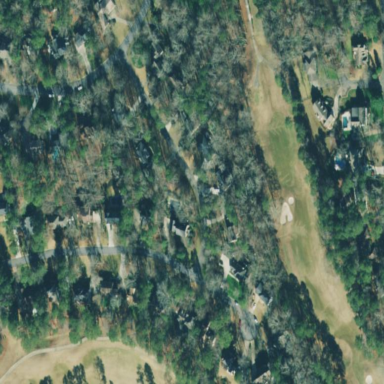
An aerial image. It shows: Golf course.